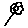
Label: flower